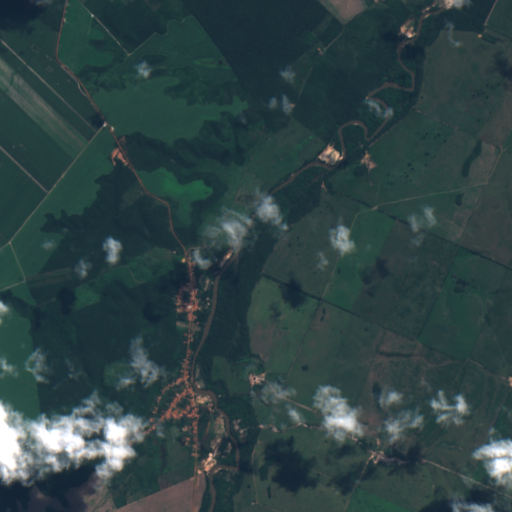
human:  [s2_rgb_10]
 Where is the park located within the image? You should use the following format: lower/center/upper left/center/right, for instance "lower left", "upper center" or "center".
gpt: The park is located in the lower left of the image.
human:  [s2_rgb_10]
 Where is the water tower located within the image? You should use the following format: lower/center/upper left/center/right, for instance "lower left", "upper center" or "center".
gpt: The water tower is located in the center of the image.
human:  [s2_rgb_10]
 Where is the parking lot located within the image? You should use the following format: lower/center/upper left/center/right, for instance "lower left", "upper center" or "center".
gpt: There is no parking lot in the image.